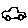
Label: car